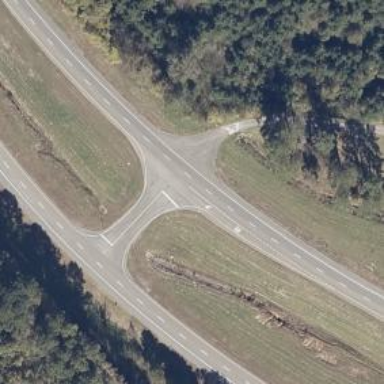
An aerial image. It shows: Primary highway with asphalt surface and dual carriageway.